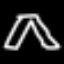
Label: pants